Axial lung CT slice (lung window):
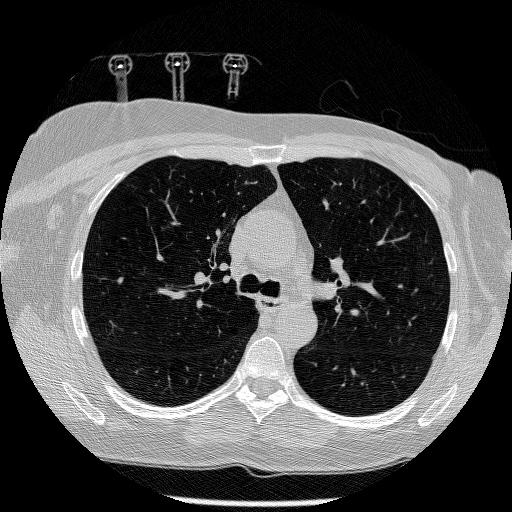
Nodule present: no